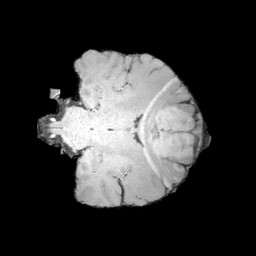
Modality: MP2RAGE
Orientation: coronal